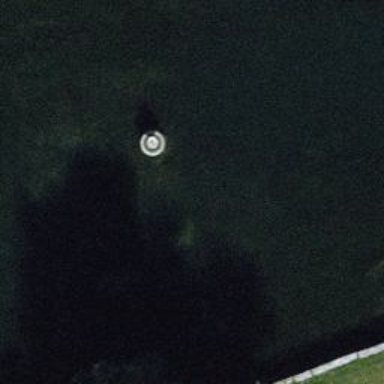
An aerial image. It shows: Fountain.